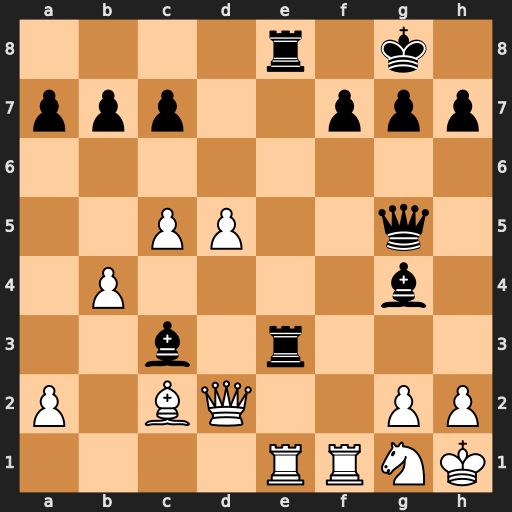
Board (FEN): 4r1k1/ppp2ppp/8/2PP2q1/1P4b1/2b1r3/P1BQ2PP/4RRNK
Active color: w
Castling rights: -
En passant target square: -
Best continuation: Qxc3 Rxe1 Rxe1 Rxe1 Qxe1